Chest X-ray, PA view. Patient: 61 years old, sex F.
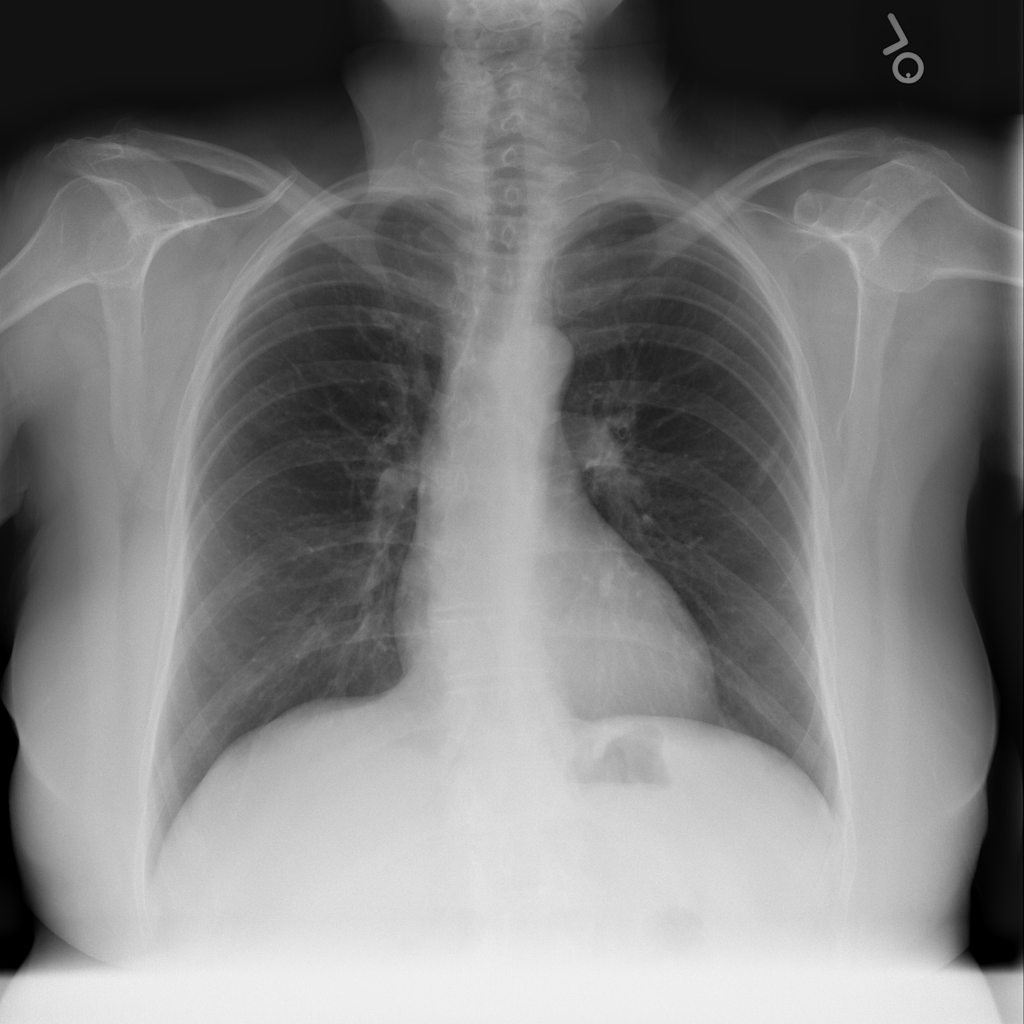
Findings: No Finding